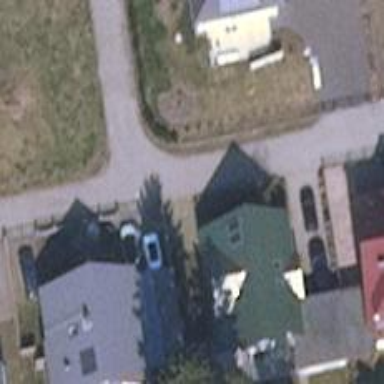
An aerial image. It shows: Living street.